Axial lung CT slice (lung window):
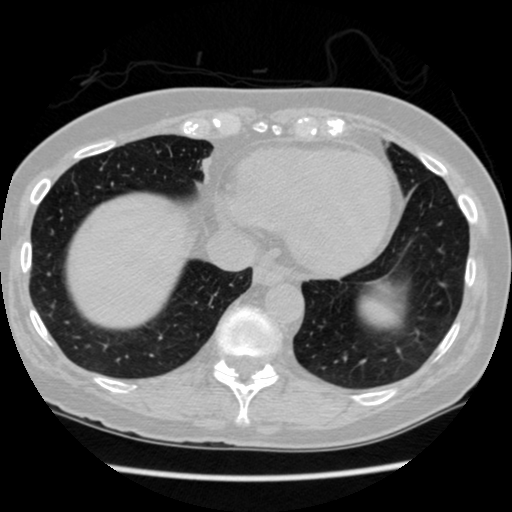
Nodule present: no